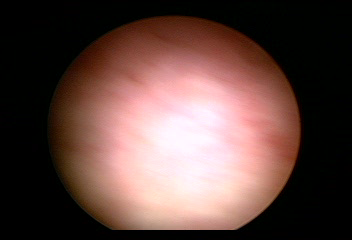
Modality: WLC
Class: Normal mucosa
Bladder cancer association: No